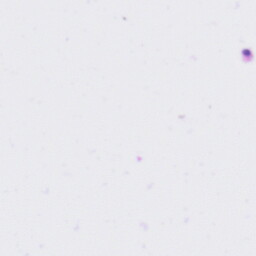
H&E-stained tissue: Tonsil